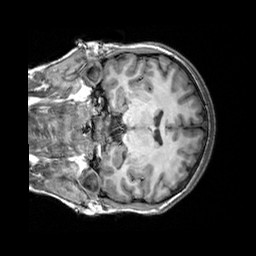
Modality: T1w
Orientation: coronal
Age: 19
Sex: female
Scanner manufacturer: siemens
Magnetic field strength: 3 T
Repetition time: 2.3 s
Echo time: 0.00303 s